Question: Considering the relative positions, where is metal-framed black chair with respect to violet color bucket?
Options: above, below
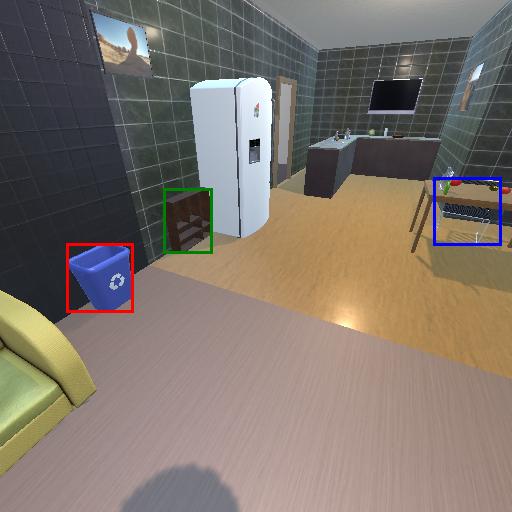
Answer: above